Question: Count the number of objects in the diagram.
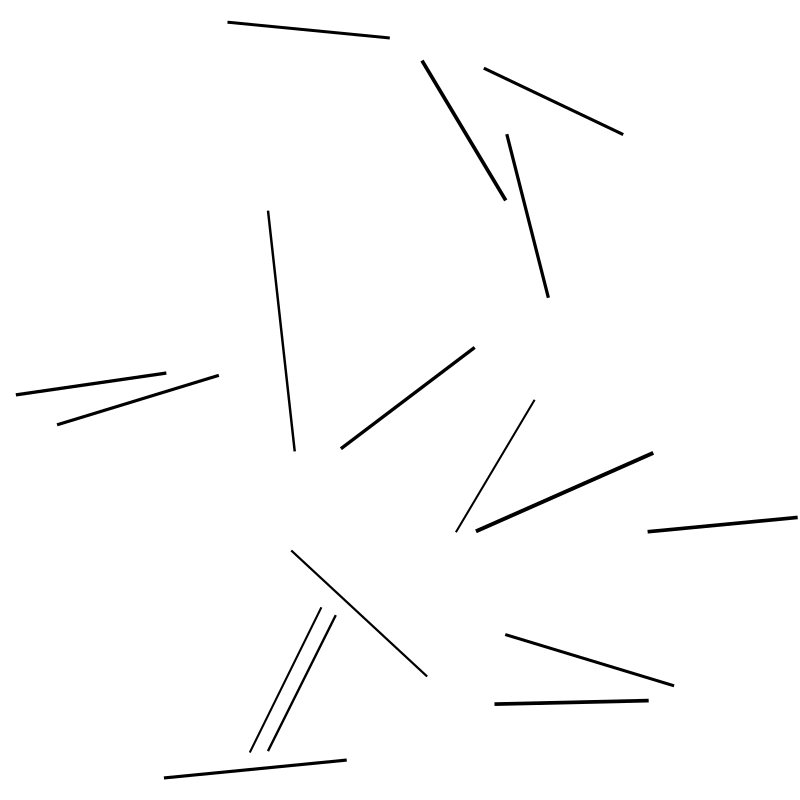
Answer: 17